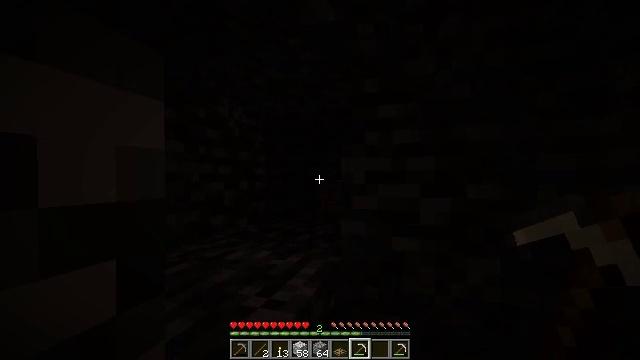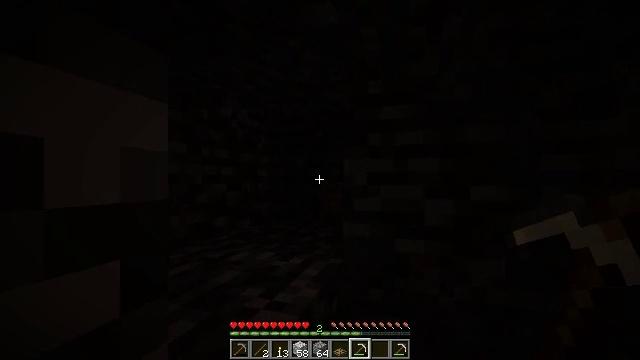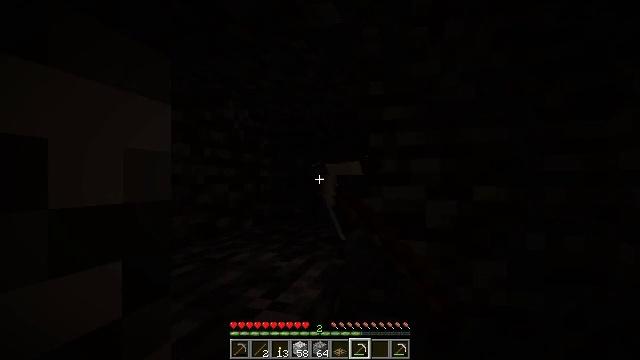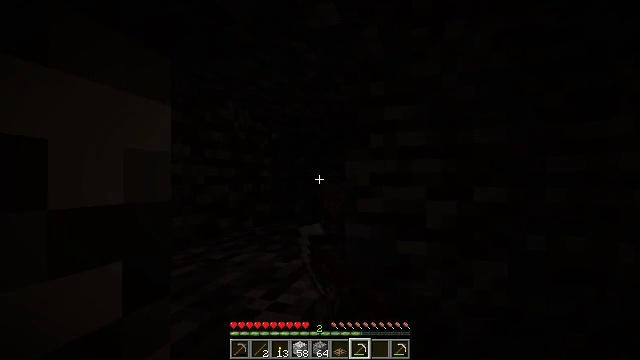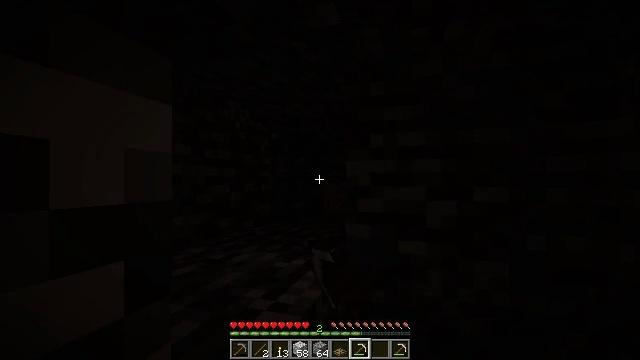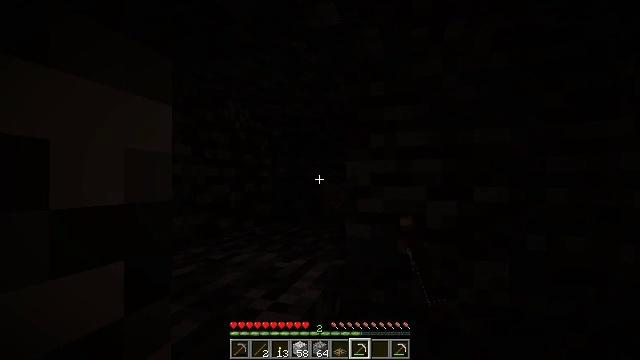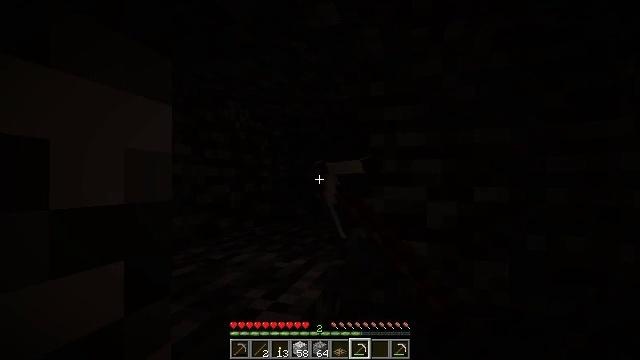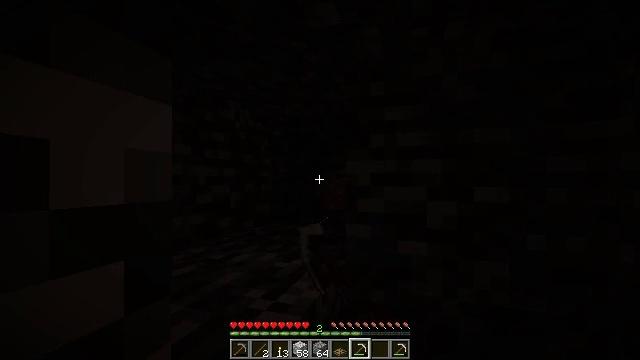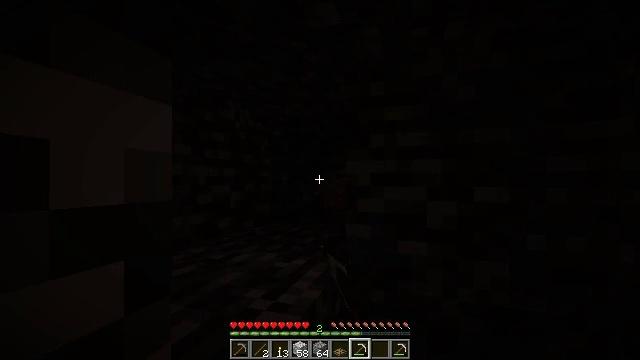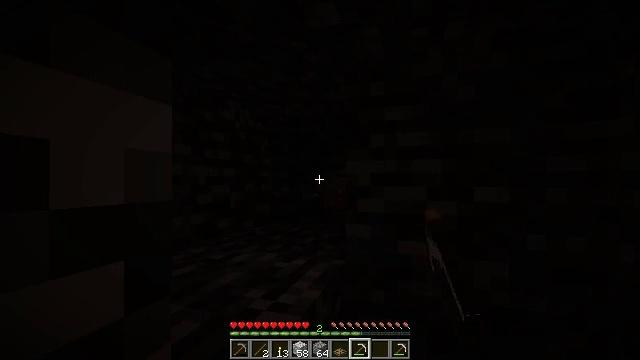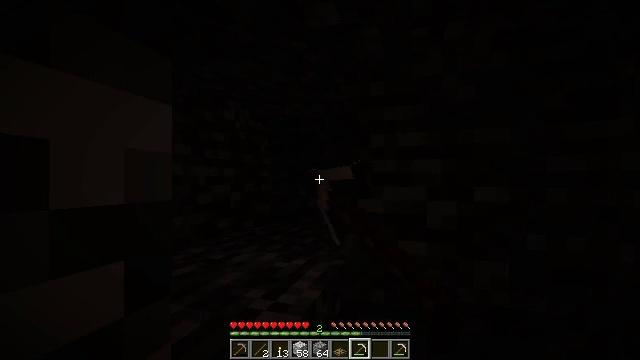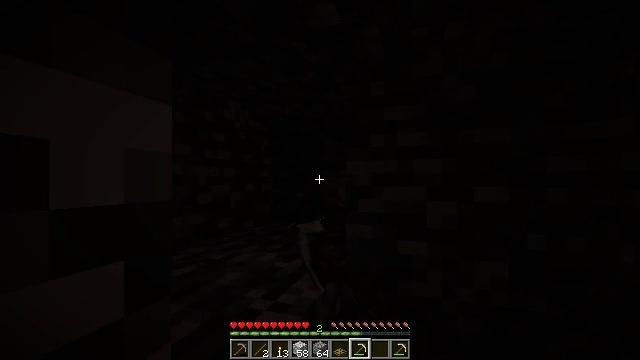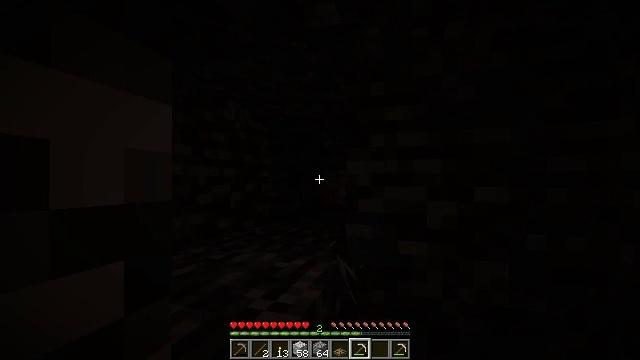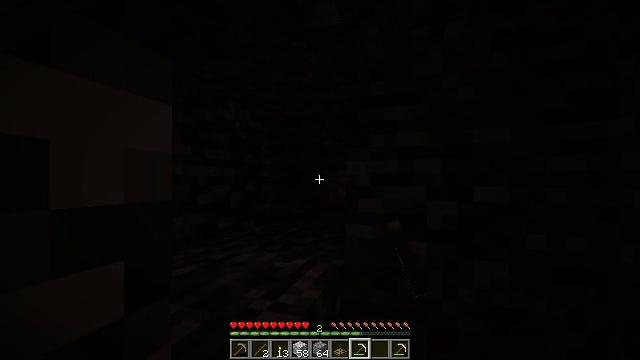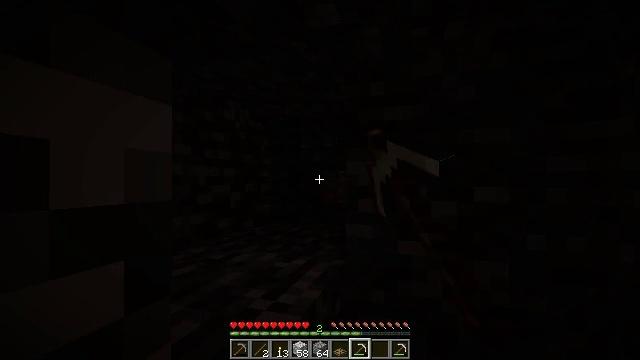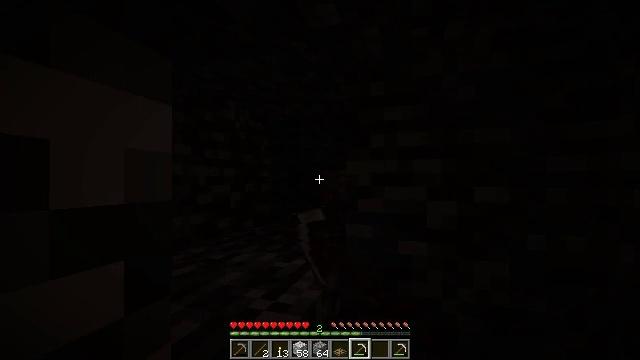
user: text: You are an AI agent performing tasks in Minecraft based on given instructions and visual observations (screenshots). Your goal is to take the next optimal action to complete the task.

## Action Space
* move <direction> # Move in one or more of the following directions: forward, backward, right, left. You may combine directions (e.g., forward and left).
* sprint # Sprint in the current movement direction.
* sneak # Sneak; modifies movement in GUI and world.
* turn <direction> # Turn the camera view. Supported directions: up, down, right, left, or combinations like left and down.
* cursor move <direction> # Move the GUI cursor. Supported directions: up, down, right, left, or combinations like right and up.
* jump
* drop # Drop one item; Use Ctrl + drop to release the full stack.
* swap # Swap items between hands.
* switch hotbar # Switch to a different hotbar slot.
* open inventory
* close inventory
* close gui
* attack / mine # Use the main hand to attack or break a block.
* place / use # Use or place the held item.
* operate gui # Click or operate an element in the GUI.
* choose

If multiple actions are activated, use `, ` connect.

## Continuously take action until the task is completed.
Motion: motion action
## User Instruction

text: Collect the oak trapdoor for re-use.
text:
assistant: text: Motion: attack / mine
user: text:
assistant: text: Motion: attack / mine
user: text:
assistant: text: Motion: attack / mine
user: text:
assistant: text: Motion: attack / mine
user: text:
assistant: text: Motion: attack / mine
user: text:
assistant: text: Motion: attack / mine
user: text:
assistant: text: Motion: attack / mine
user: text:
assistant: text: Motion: attack / mine
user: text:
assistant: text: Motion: attack / mine
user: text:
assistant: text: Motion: attack / mine
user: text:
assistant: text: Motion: attack / mine
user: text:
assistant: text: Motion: attack / mine
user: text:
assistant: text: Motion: attack / mine
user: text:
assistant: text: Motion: attack / mine
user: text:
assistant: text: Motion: attack / mine
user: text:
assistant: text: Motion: attack / mine
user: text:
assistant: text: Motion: attack / mine
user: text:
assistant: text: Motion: attack / mine
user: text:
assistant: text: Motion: attack / mine
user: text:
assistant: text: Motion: attack / mine
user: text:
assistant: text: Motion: attack / mine
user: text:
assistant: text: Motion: attack / mine
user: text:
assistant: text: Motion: attack / mine
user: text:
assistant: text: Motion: attack / mine
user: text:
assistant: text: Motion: attack / mine
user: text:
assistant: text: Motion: attack / mine
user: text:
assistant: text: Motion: attack / mine
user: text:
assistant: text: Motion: attack / mine
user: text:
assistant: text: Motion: attack / mine
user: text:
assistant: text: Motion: attack / mine